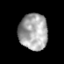
Tissue: prostate
Cell type: T cells
Senescence score: 0.2649
Nuclear area (px): 1020
Mean DAPI intensity: 167.147